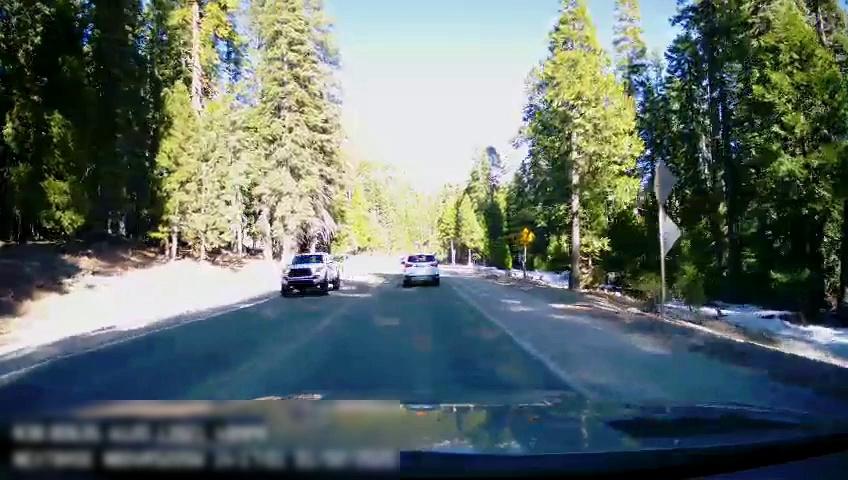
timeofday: Day
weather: Sunny
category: Drivable Space
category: Vehicles | Truck
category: Vehicles | SUV
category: Lanes | Opposite Lane
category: Lanes | Current Lane
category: Traffic | Signs
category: Traffic | Signs